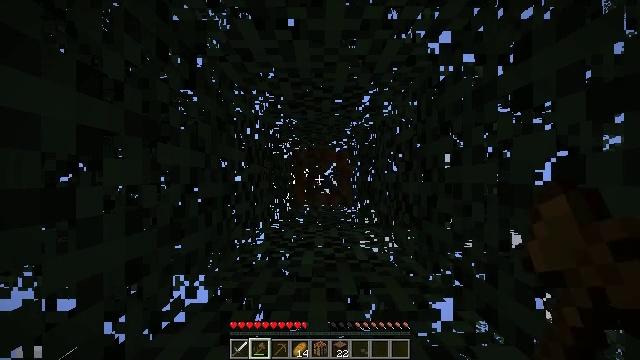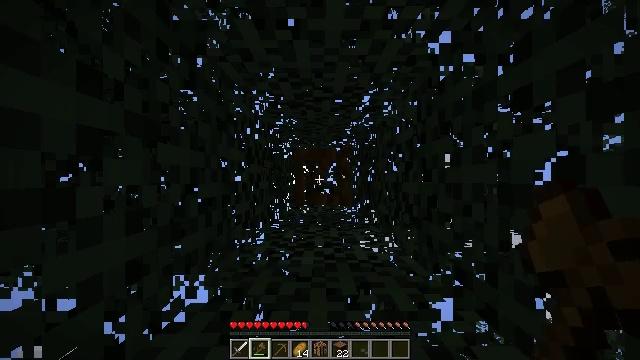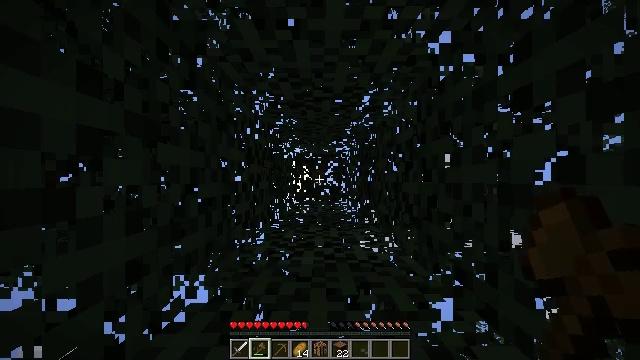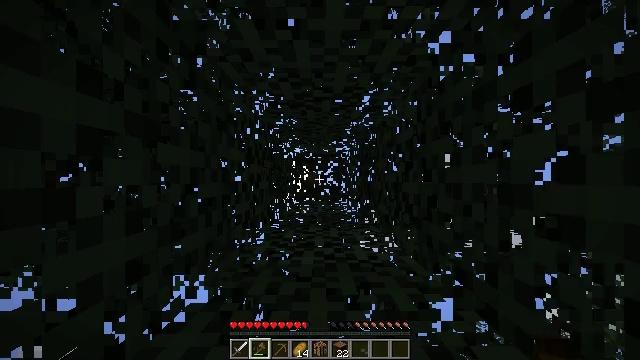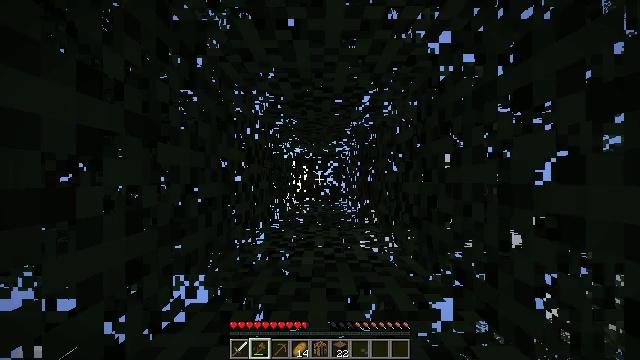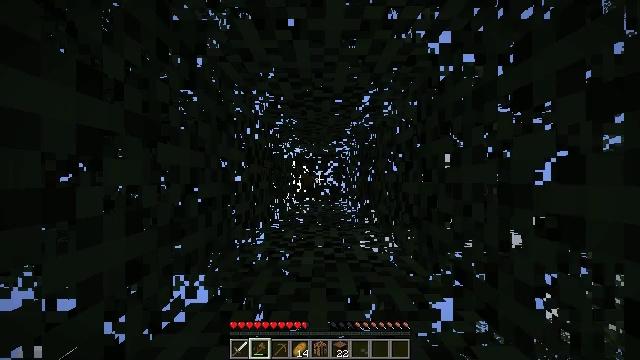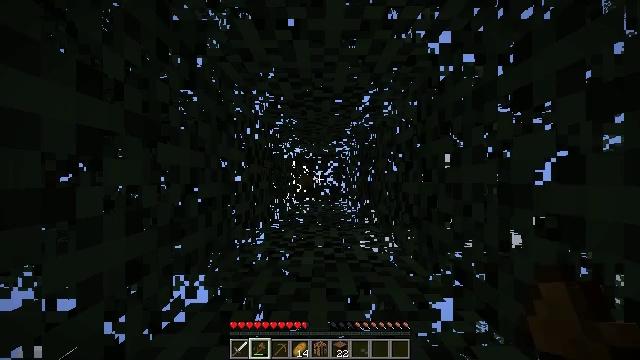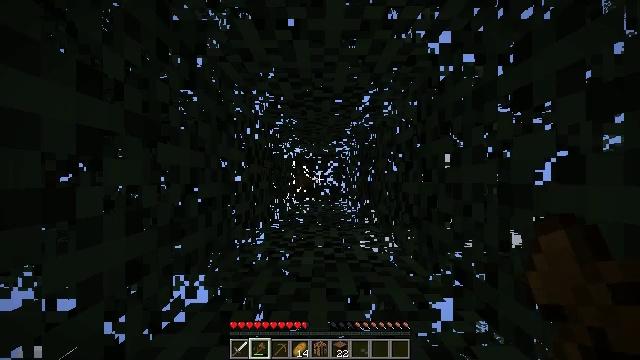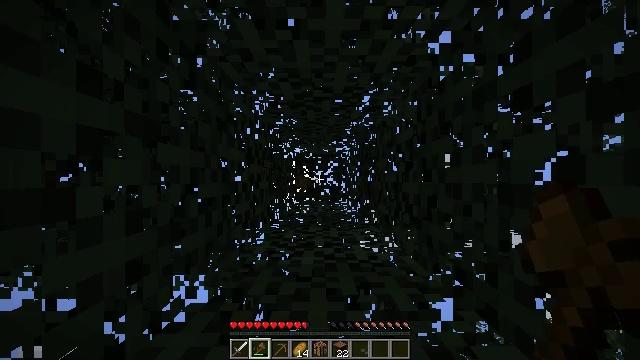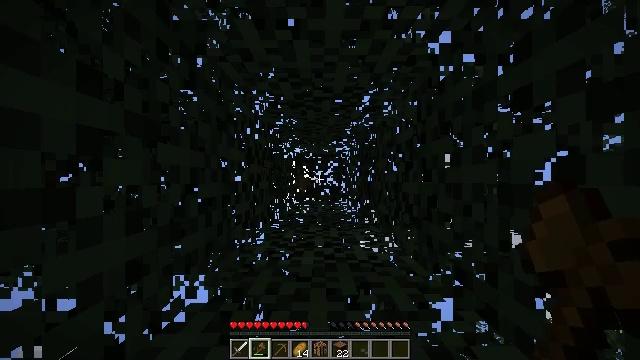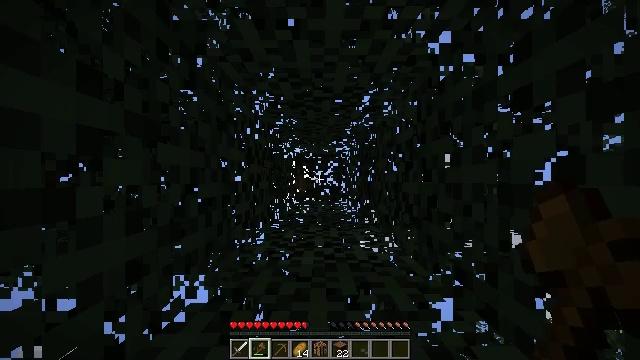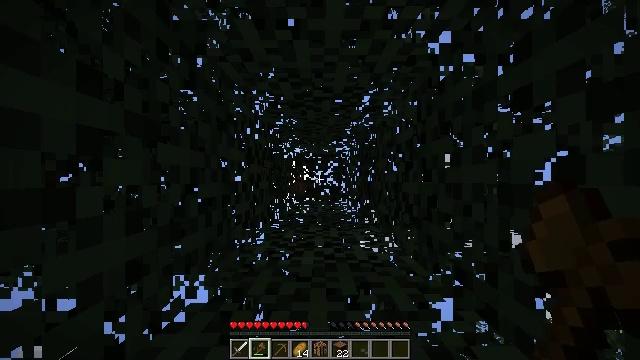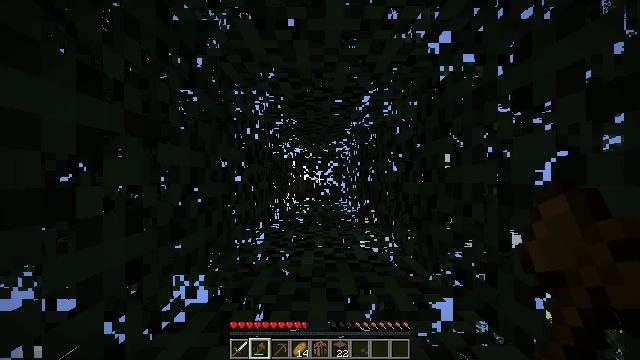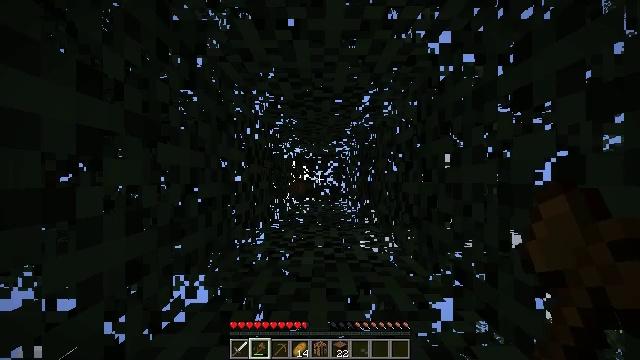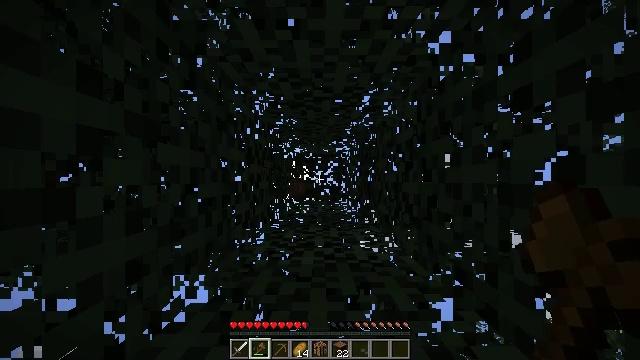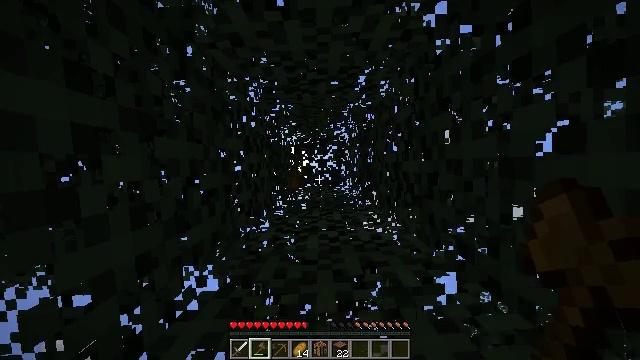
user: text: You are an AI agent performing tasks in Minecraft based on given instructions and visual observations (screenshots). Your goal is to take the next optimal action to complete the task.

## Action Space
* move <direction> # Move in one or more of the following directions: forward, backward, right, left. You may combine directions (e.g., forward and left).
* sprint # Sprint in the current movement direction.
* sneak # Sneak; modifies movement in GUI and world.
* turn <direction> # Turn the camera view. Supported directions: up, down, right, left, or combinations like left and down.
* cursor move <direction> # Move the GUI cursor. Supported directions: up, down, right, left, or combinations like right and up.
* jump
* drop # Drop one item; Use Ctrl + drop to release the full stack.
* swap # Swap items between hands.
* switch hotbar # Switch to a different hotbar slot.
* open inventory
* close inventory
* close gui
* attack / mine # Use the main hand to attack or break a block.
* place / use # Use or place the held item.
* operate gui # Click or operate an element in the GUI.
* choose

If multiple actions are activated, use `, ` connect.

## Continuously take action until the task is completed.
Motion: motion action
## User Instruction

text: Retrieve the torch.
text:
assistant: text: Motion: attack / mine
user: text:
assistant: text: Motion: attack / mine
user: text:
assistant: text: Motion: attack / mine
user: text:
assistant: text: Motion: attack / mine
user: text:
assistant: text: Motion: attack / mine
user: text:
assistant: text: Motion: attack / mine
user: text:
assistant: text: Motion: attack / mine
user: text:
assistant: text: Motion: attack / mine
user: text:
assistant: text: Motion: attack / mine
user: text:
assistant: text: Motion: attack / mine
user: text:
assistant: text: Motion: attack / mine
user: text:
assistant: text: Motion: attack / mine
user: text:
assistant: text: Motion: no_op
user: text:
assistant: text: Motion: no_op
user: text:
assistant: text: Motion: turn left and down
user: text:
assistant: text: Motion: turn left and down
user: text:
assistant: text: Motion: turn down
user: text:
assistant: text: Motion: turn left and down
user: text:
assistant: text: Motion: no_op
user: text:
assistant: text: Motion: no_op
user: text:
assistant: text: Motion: no_op
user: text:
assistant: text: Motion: no_op
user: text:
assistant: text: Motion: turn left and up
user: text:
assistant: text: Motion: turn left and up
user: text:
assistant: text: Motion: no_op
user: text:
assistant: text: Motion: turn right
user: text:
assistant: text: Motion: turn left and down
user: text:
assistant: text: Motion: turn left and down
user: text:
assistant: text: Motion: turn left and down
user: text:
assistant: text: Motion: move forward, turn left